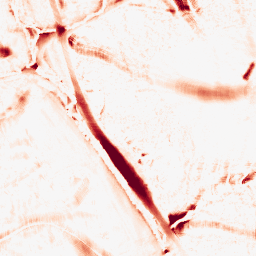
Category: morphological
Decomposition family: morphological_ellipse
Decomposition parameters: operation: opening
width: 30
height: 30
Upsampling method: sinc_hamming
Upsampling parameters: scale: 2
kernel_size: 8
Upsampling scale: 2